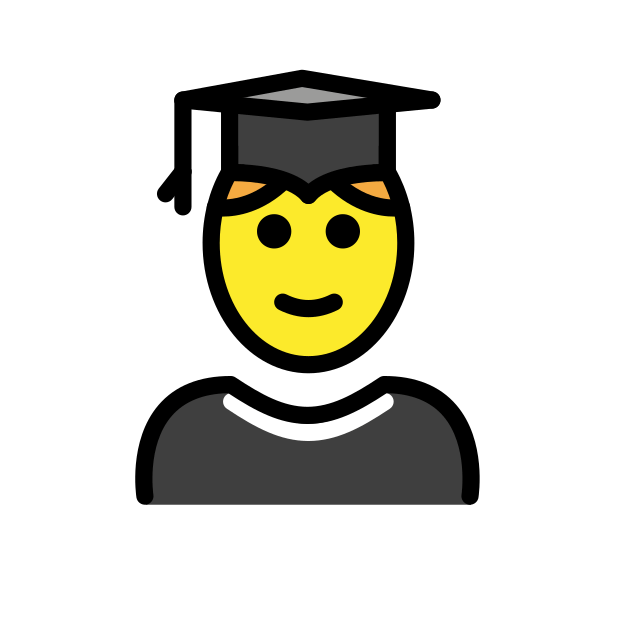
student